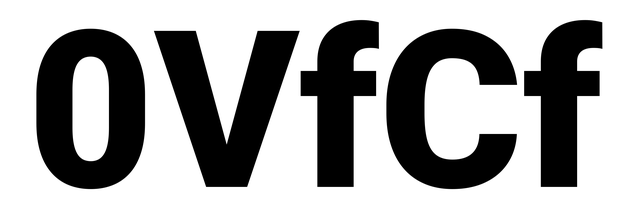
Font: Roboto_Black